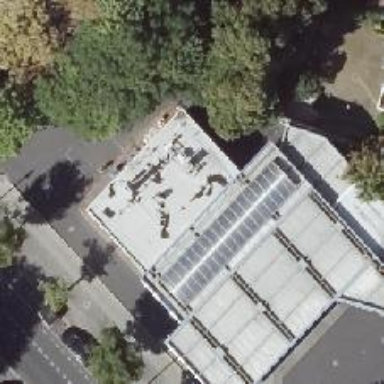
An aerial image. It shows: Convenience shop.